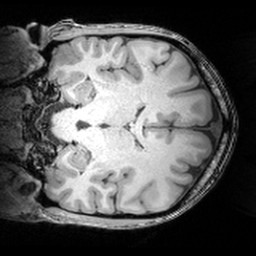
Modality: T1w
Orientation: coronal
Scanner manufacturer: siemens
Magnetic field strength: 3 T
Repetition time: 1.81 s
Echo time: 0.00345 s